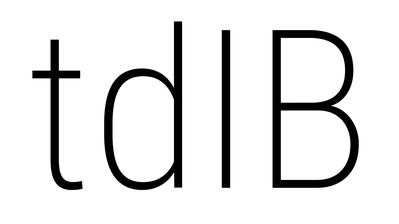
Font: Roboto_Condensed_ExtraLight